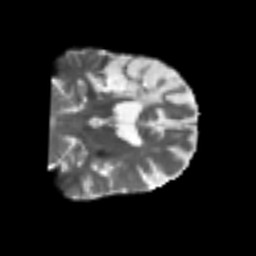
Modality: T2w
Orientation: coronal
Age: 60
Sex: male
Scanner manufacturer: siemens
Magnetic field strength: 3 T
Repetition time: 4.987 s
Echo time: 0.0792 s